Question: I would like to extract a pdf with 'pdfminer' (version 20140328).
This is the code to extract the pdf:
'''
import sys
from pdfminer.pdfinterp import PDFResourceManager, PDFPageInterpreter
from pdfminer.pdfpage import PDFPage
from pdfminer.converter import XMLConverter, HTMLConverter, TextConverter
from pdfminer.layout import LAParams
from cStringIO import StringIO
import urllib2
def pdf_to_string(data):
fp = StringIO(data)
rsrcmgr = PDFResourceManager()
retstr = StringIO()
codec = 'utf-8'
laparams = LAParams()
device = TextConverter(rsrcmgr, retstr, codec=codec, laparams=laparams)
# Create a PDF interpreter object.
interpreter = PDFPageInterpreter(rsrcmgr, device)
# Process each page contained in the document.
for page in PDFPage.get_pages(fp):
interpreter.process_page(page)
data = retstr.getvalue()
return data
pdf_url="http://www.consilium.europa.eu/uedocs/cms_data/docs/pressdata/en/ecofin/140836.pdf"
file_object = urllib2.urlopen(urllib2.Request(pdf_url)).read()
string=pdf_to_string(file_object)
'''
This is a screenshot of the pdf:

The problem is that 'pdfminer' doesn't read it horizontally (person then position) but in columns (all the persons then all their respective positions):
'''
Belgium:
Mr Koen GEENS
Bulgaria:
Mr Petar CHOBANOV
Czech Republic:
Mr Radek URBAN
Minister for Finance, with responsibility for the Civil
Service
Minister for Finance
Deputy Minister for Finance
'''
How to make 'pdfminer' read the text horizontally?
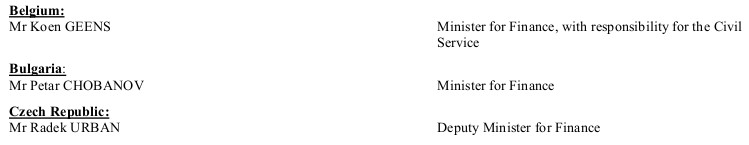
Answer: I have found a working solution with 'pdftotext':
'''
import tempfile, subprocess
def pdf_to_string(file_object):
pdfData = file_object.read()
tf = tempfile.NamedTemporaryFile()
tf.write(pdfData)
tf.seek(0)
outputTf = tempfile.NamedTemporaryFile()
if (len(pdfData) > 0) :
out, err = subprocess.Popen(["pdftotext", "-layout", tf.name, outputTf.name ]).communicate()
return outputTf.read()
else :
return None
pdf_file="files/2014_1.pdf"
file_object = file(pdf_file, 'rb')
print pdf_to_string(file_object)
'''
This produces the right output, person names then positions :).